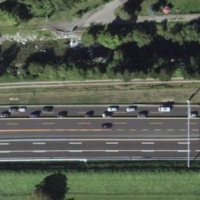
EUNIS habitat code: 57
Species observed at this site:
Tettigonia cantans
Tettigonia viridissima